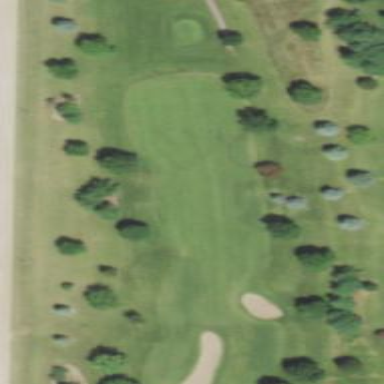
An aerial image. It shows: Rough grassy area used for golf.